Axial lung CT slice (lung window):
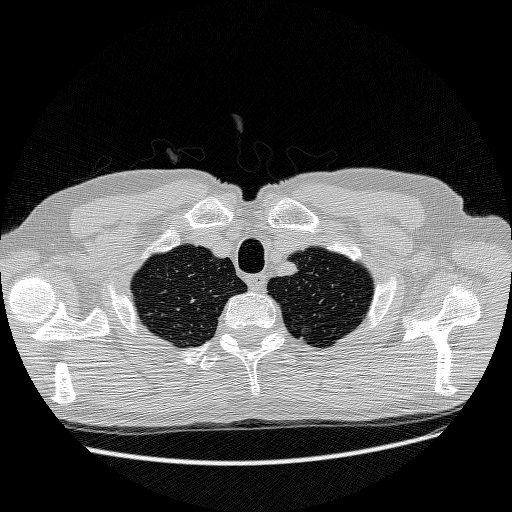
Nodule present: no